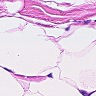
Metastatic tissue present: no